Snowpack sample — Loveland Pass, Silver Plume, Colorado, USA (2/11/26, 12:00 PM MST)
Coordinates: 39.663, -105.886
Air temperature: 35 °F
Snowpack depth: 82 cm
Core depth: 30 cm
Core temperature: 28.4 °F
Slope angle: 13°, slope face: 12°
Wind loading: high
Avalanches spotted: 1
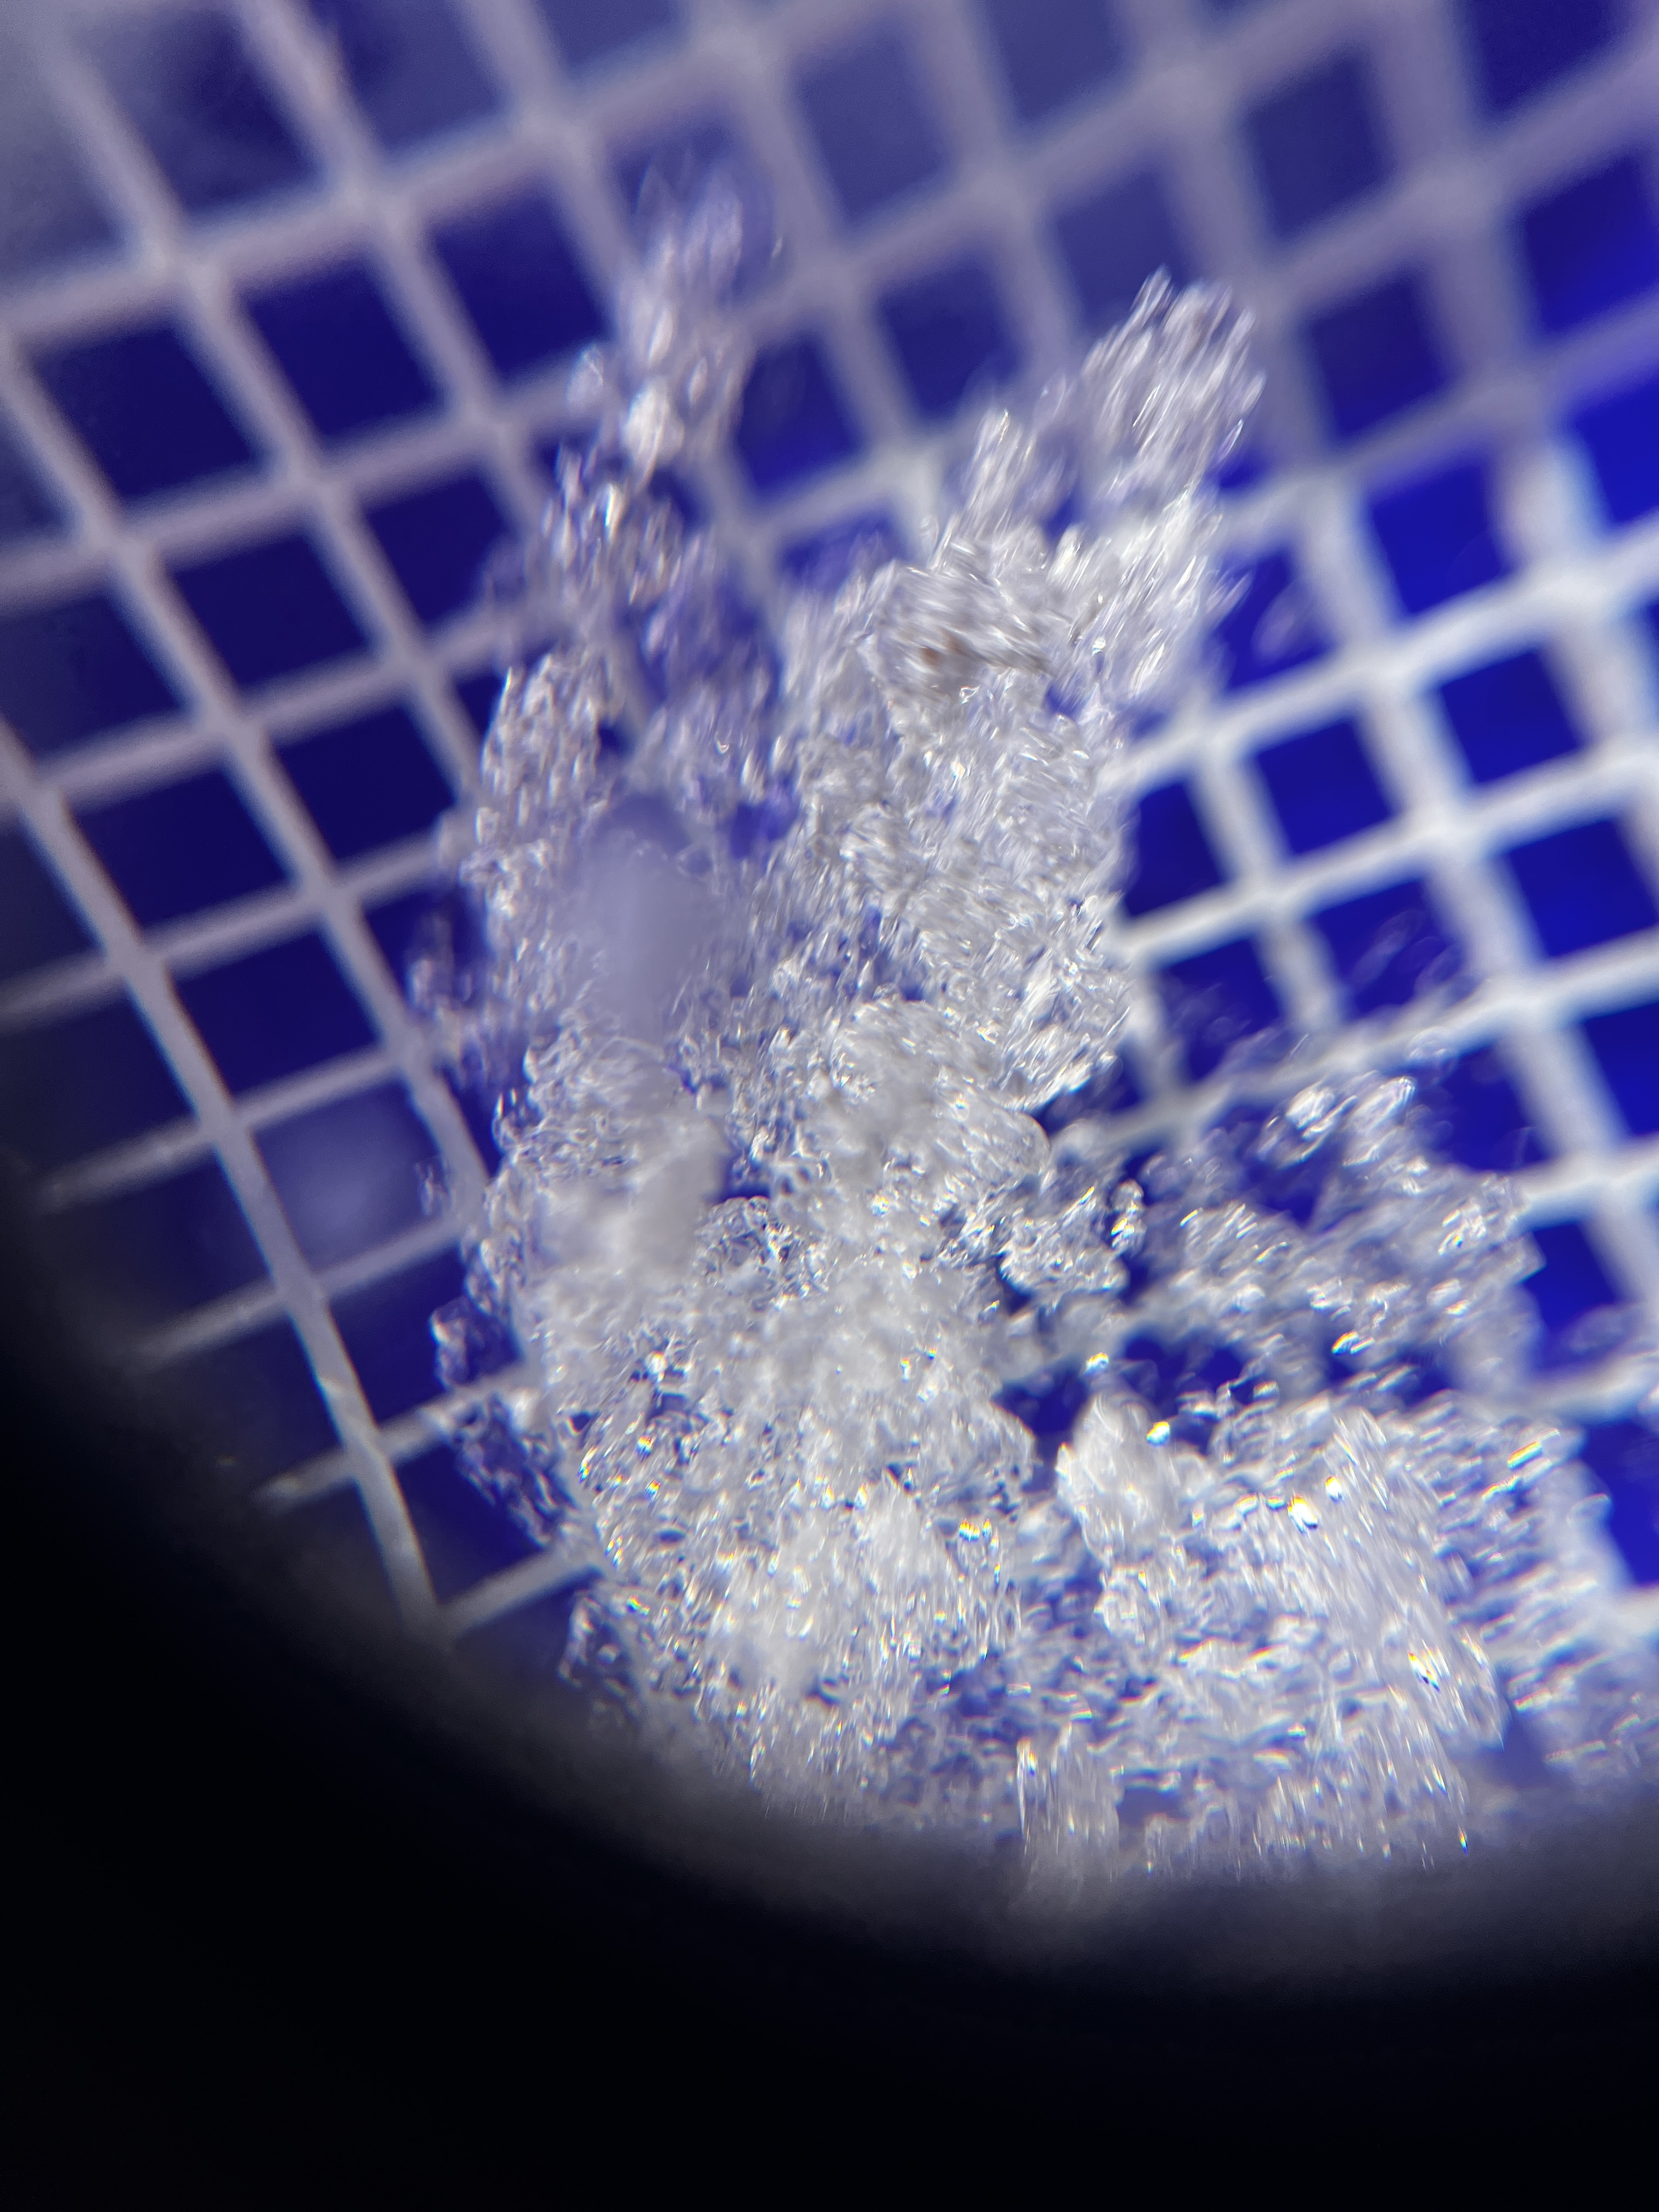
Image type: magnified_profile
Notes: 1 small avalanche spotted on the north side of the bowl, lots of wind loading